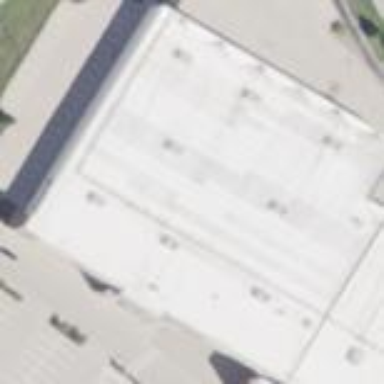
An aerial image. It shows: Department store building.